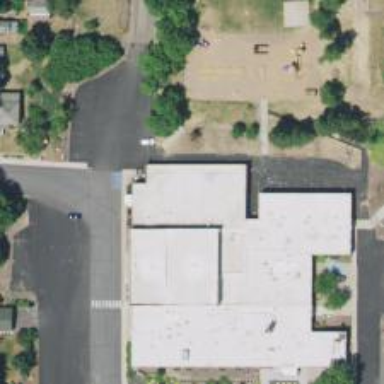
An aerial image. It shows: School.